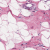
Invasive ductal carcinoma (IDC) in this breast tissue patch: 0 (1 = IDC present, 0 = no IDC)